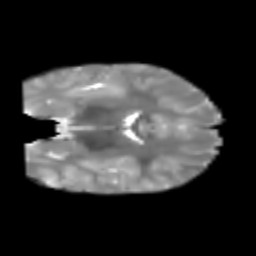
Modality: T2w
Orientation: coronal
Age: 7
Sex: male
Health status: healthy